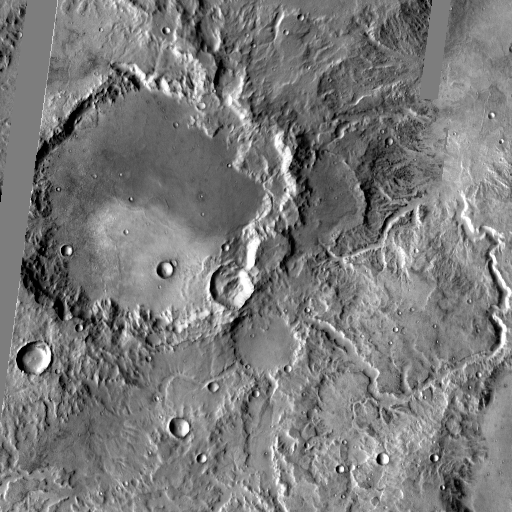
Crater classes present: Background, Other, Layered, Buried